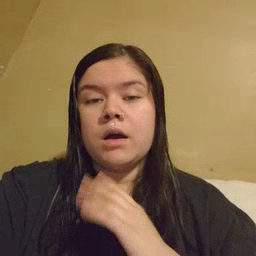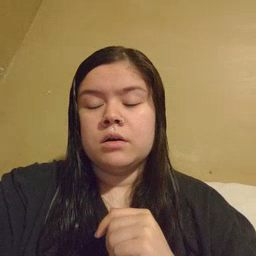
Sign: fine